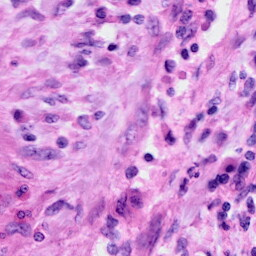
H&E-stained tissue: Cervix